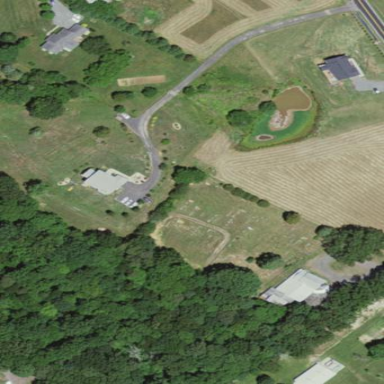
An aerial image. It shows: Cemetery or graveyard.